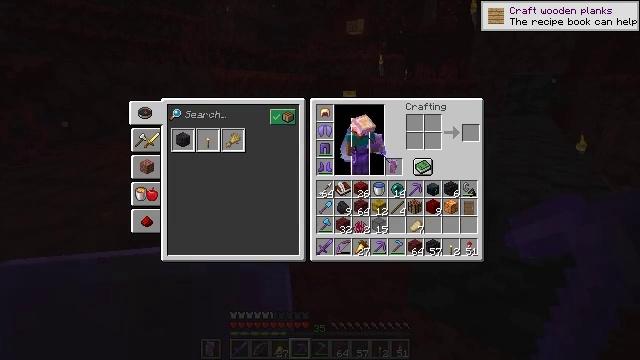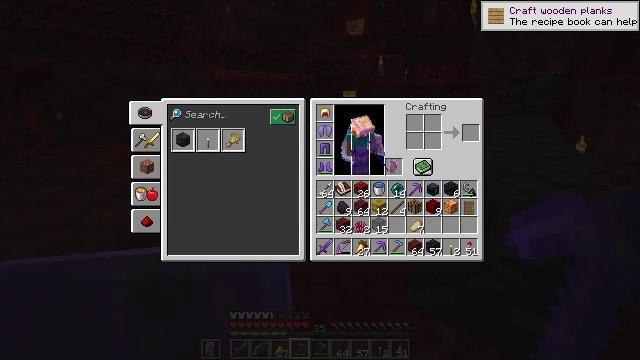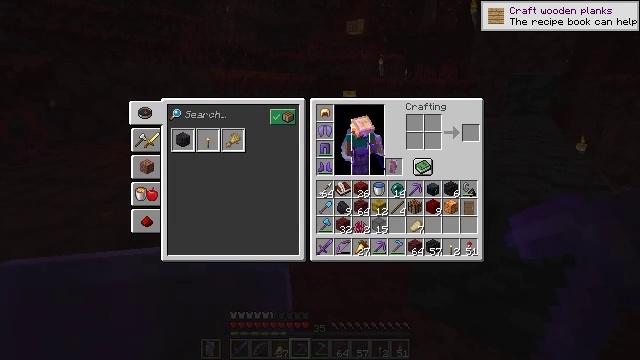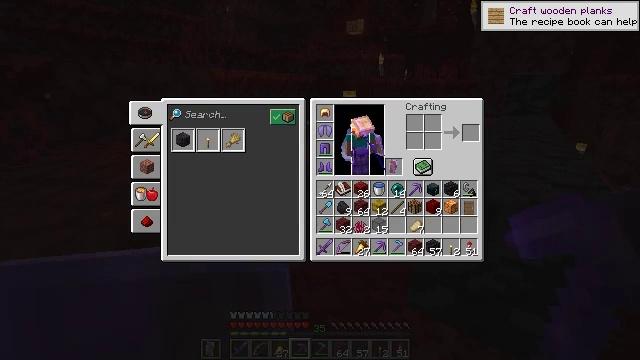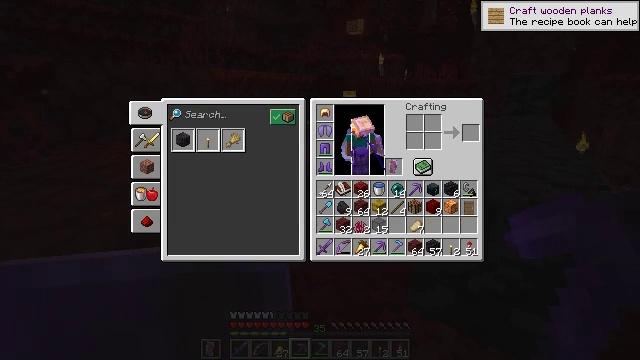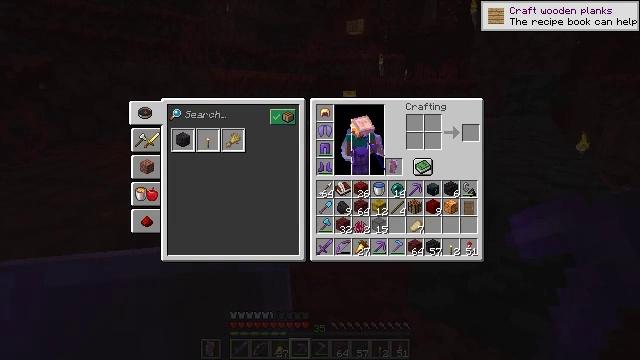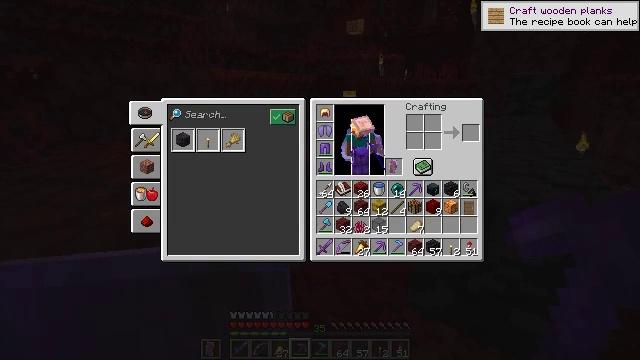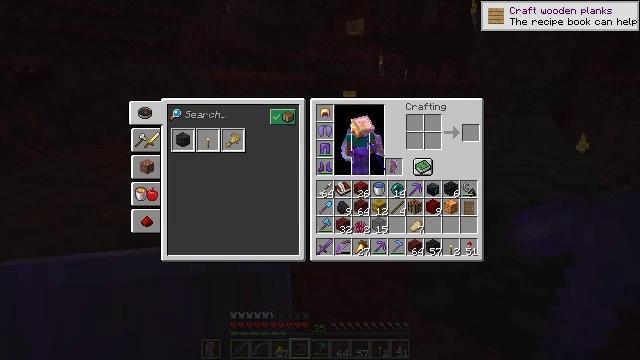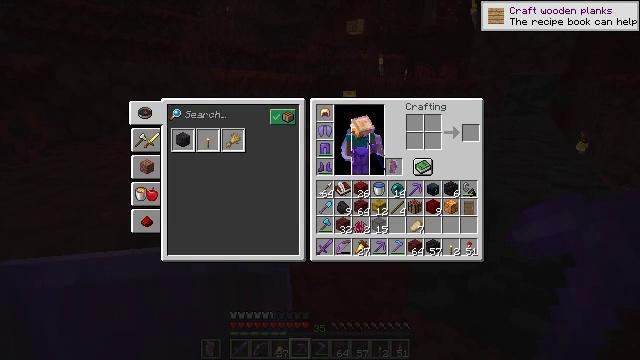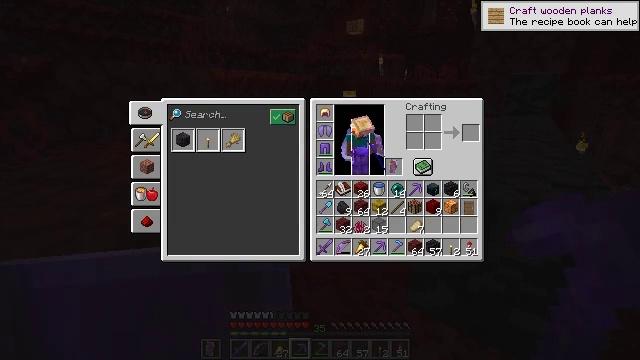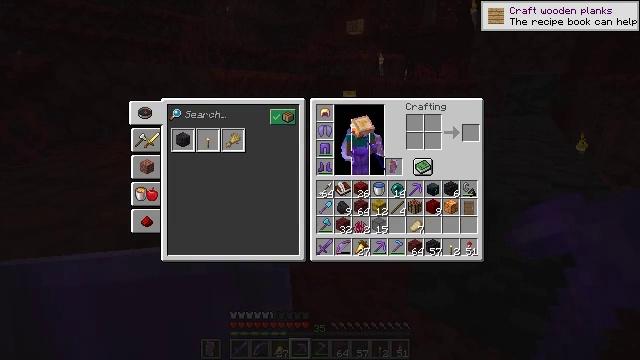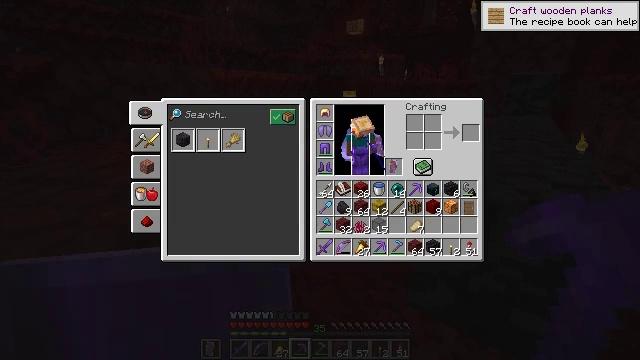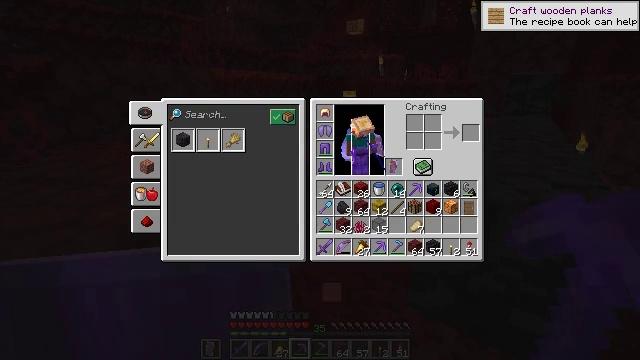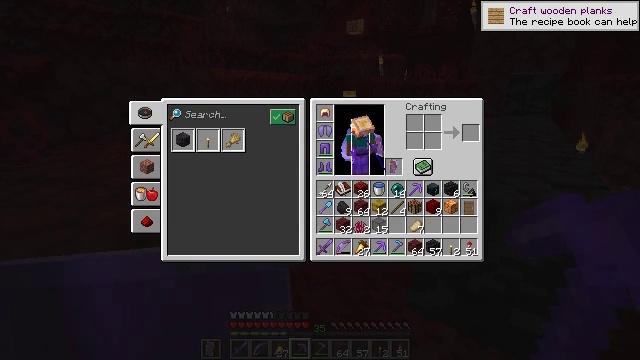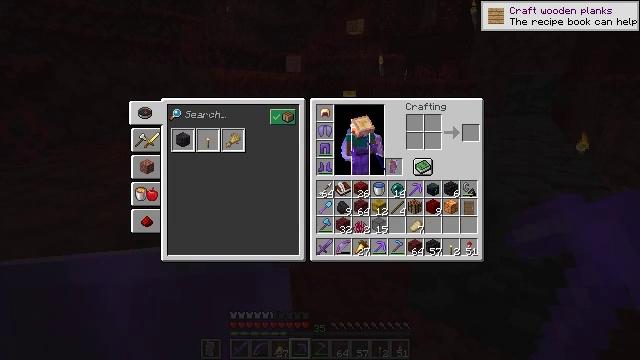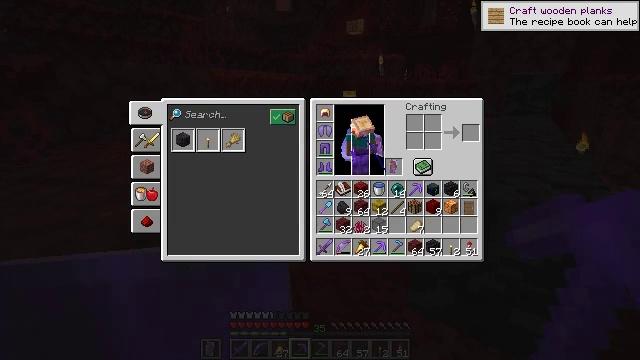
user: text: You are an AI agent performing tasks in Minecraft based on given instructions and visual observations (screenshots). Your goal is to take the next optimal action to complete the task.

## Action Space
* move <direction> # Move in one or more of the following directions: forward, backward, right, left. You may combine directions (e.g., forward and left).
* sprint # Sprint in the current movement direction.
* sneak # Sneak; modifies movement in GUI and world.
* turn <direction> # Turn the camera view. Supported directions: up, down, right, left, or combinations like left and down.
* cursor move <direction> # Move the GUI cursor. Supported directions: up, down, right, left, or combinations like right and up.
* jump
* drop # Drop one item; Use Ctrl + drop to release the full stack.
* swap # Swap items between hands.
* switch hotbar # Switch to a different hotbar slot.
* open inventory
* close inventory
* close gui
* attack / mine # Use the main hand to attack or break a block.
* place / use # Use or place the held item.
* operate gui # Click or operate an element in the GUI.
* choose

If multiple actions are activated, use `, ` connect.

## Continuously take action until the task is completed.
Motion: motion action
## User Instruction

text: Remove crimson nylium from the terrain.
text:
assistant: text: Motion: no_op
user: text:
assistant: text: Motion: no_op
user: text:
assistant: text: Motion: no_op
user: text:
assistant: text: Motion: no_op
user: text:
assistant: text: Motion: no_op
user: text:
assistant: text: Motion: no_op
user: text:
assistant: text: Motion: no_op
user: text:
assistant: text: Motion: no_op
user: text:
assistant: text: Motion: no_op
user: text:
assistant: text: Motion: no_op
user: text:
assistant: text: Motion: no_op
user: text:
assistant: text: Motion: no_op
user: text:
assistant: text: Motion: no_op
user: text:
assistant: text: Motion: no_op
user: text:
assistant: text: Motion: no_op
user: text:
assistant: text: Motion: no_op
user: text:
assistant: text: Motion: no_op
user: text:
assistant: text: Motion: no_op
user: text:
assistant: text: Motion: no_op
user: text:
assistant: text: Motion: no_op
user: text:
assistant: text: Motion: no_op
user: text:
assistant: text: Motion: no_op
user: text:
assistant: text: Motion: no_op
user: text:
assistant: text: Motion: no_op
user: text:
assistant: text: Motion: no_op
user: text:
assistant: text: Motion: no_op
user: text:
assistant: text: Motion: no_op
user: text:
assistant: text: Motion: cursor move up
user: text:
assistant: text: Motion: cursor move up
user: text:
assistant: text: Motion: cursor move up